Question: I am using NSKeyValueChange to refresh images appeared in the tableview after getting them from the web service.
'''
- (void)observeValueForKeyPath:(NSString *)keyPath
ofObject:(id)object
change:(NSDictionary *)change
context:(void *)context {
if ([keyPath isEqual:@"thumbnail"]) {
UIImage* newImage = [change objectForKey:NSKeyValueChangeNewKey];
if (newImage != (id)[NSNull null]) {
self.thumbContainer.image = newImage;
[self.thumbContainer setNeedsLayout];
}
}
}
'''
and
'''
[item addObserver:cell forKeyPath:@"thumbnail" options:NSKeyValueObservingOptionNew context:NULL];
'''
It was all working fine until i added the whole navigation inside a third party library named ECSlidingViewController to have a left side navigation similar to Facebook and Sparrow Mail app.
Now my app is getting crashed and following is the image i get when i try to load more cells in the tableview when it gets to the bottom.

As you can see in the image above, it is not enough for me to troubleshoot where exactly the problem is. I have tried checking similar problems on StackOverflow related to Main Thread crashes but they didn't help me.
Can somebody please look into it and where could the problem is. Thanks in advance.
UPDATE: I am able to run the program but when i scroll down to reveal more cells, this issue cause the program to crash.
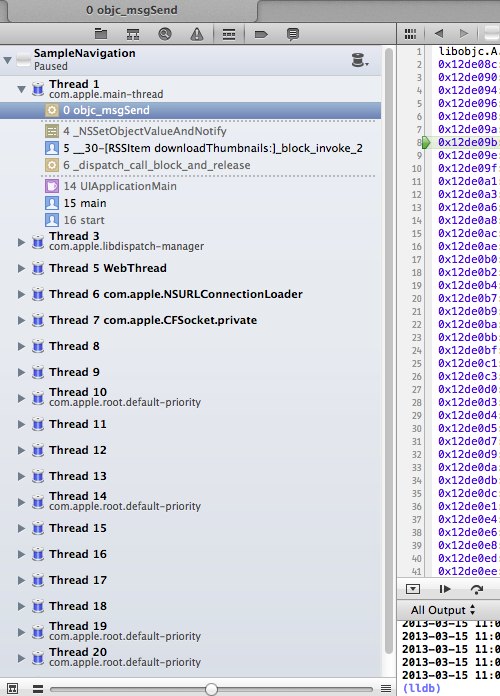
Answer: It has crashed at msgSend call, that means it send a function call on a bad pointer (not an obj-c object).
'''
[item addObserver:cell forKeyPath:@"thumbnail" options:NSKeyValueObservingOptionNew context:NULL];
'''
You made an implicit subscription. When item is freed, the observer is still registering theitem.
From Apple doc:
addObserver:forKeyPath:options:context:
... Neither the receiver, nor anObserver, are retained
So in order to keep it clean you implement removeObserver:forKeyPath:context: before item will be freed. I'm guessing you are KVO it with your cells, wich is a bad idea since you don't have access to the memory management of them (you are responsive for the allocation, the tableViewcell manage itself how much cells it needs).
So subscribe and unsubscribe KVO where you can.
I hope you get the idea ;)